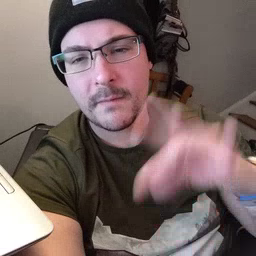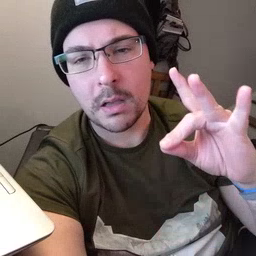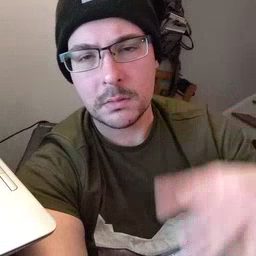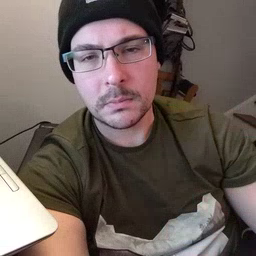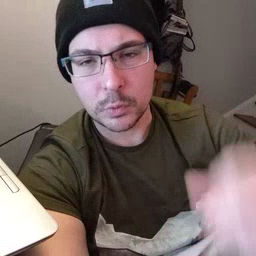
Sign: find